Field crop: maize
Growth stage: 2
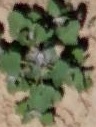
Species: chenopodium